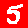
Digit: 5